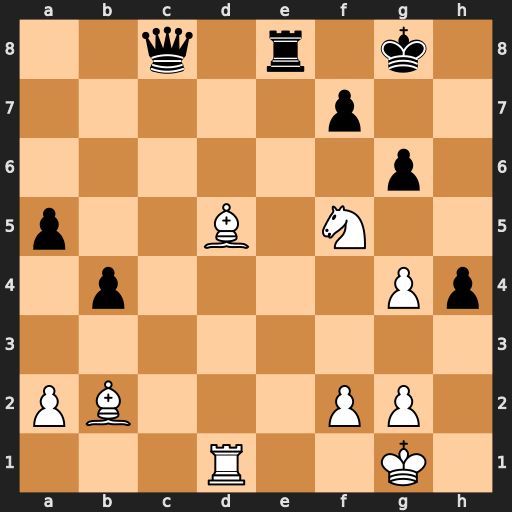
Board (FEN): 2q1r1k1/5p2/6p1/p2B1N2/1p4Pp/8/PB3PP1/3R2K1
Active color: w
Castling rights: -
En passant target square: -
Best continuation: Bxf7+ Kxf7 Nd6+ Ke7 Nxc8+